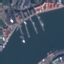
Land use / land cover: River